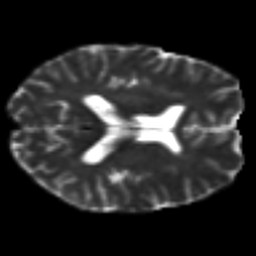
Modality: T2w
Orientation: axial
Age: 46
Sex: male
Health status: ill
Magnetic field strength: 3 T
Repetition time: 9 s
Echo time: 0.093 s